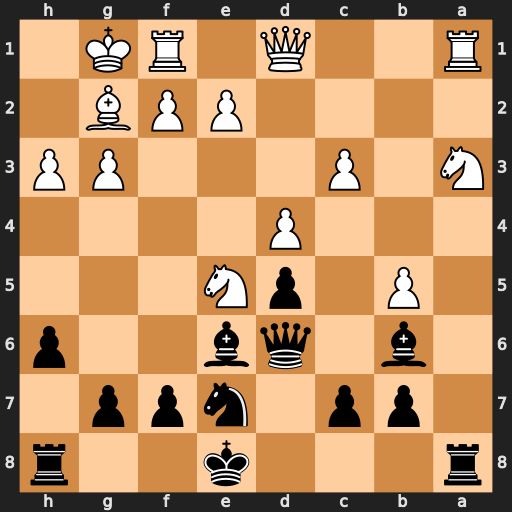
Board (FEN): r3k2r/1pp1npp1/1b1qb2p/1P1pN3/3P4/N1P3PP/4PPB1/R2Q1RK1
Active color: b
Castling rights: kq
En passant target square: -
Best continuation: Rxa3 Rxa3 Qxa3